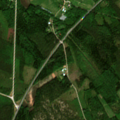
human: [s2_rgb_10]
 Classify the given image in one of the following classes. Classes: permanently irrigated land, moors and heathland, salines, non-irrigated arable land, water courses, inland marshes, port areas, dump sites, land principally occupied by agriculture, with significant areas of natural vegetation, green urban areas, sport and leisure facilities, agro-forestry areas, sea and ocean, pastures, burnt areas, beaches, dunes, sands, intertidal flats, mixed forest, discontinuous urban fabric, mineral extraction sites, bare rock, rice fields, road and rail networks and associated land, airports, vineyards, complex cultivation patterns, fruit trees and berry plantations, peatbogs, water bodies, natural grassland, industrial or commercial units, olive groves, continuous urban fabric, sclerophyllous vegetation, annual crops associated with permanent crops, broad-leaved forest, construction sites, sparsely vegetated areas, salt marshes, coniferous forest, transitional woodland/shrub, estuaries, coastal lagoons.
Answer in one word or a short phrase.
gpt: non-irrigated arable land, mixed forest, transitional woodland/shrub